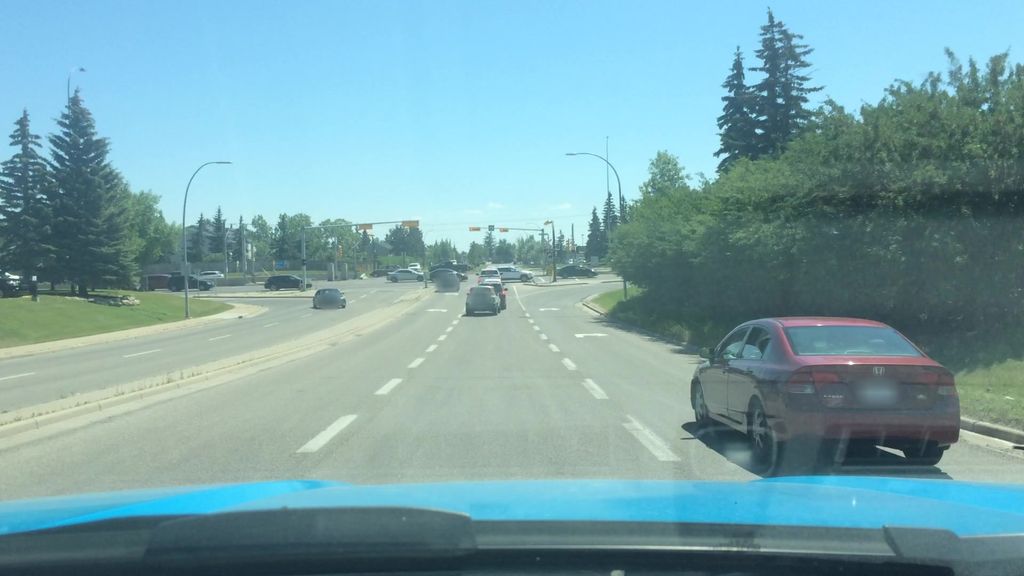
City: calgary